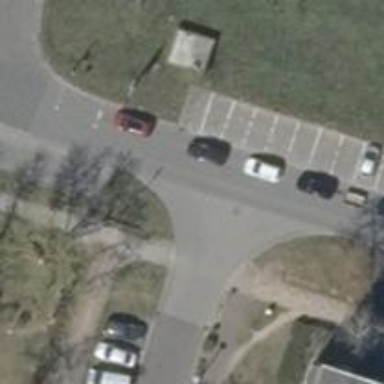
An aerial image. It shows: Residential road with perpendicular parking lanes on the left side.